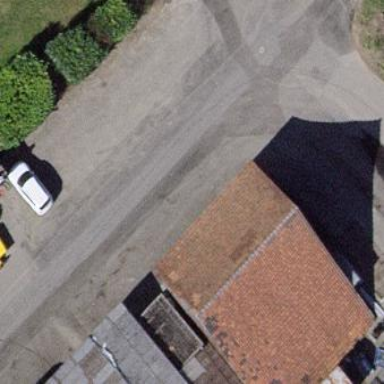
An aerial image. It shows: Gabled building.